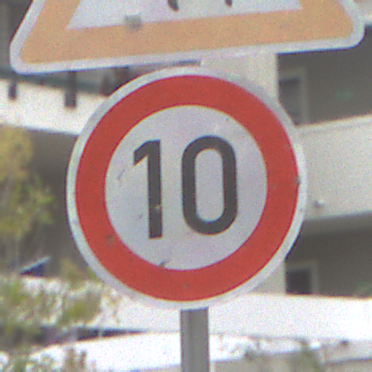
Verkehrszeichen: Geschwindigkeit10
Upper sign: KinderLinks
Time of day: Midday
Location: Outdoor (Urban)
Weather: Overcast
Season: NotSpecified
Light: Natural